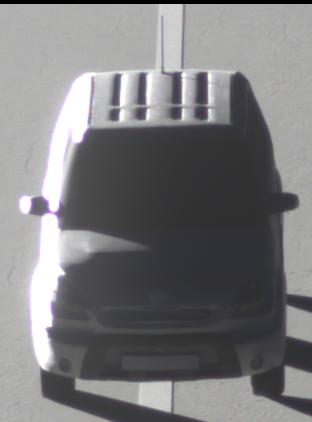
Make: KIA
Model: Soul 1.6
Detailed model: Soul (AM)
Model produced from: 2009/02
Model produced until: 2009/11
Doors: 5
Color: white
Road condition: dry road
Daytime: sunrise or sunset
Contrast: high contrast